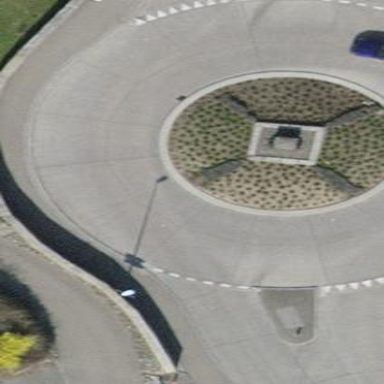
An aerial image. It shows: Secondary road leading to roundabout.